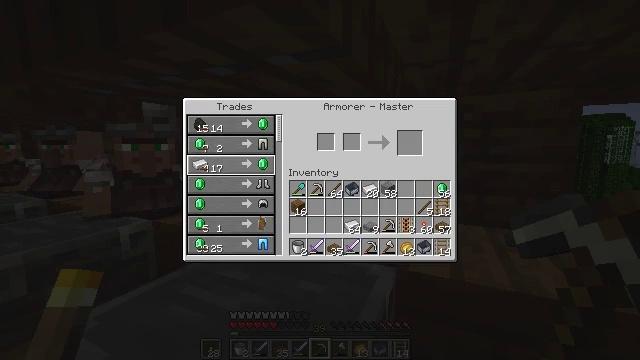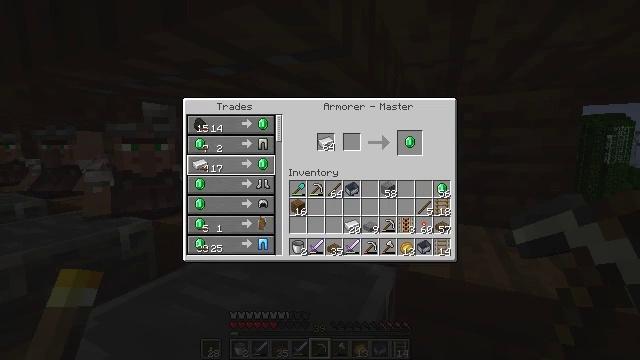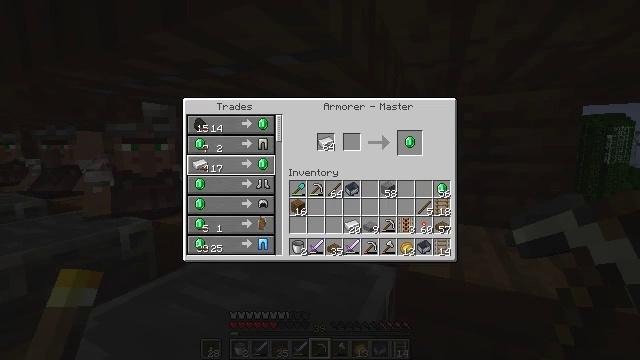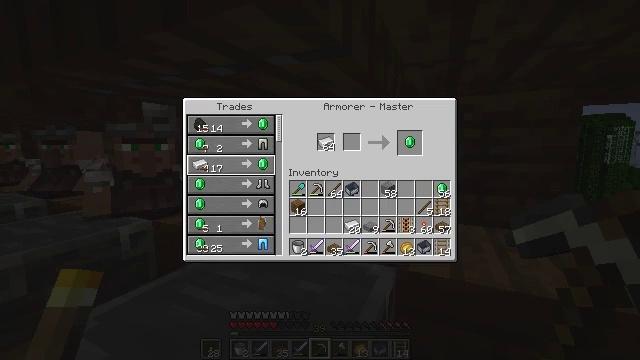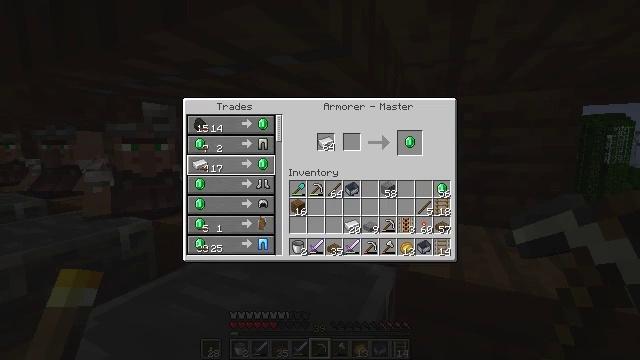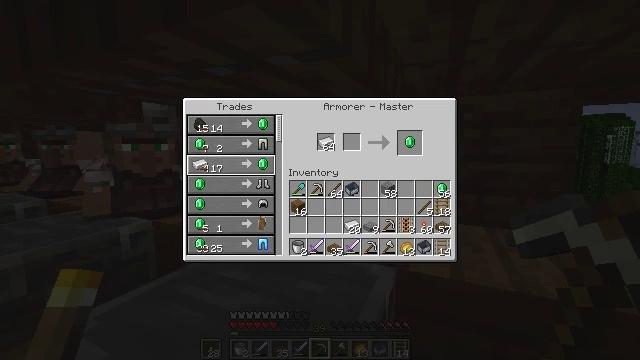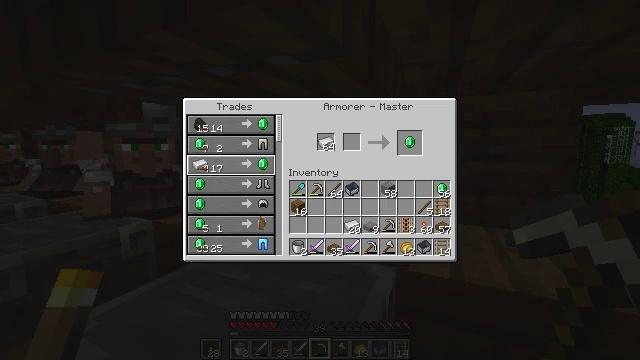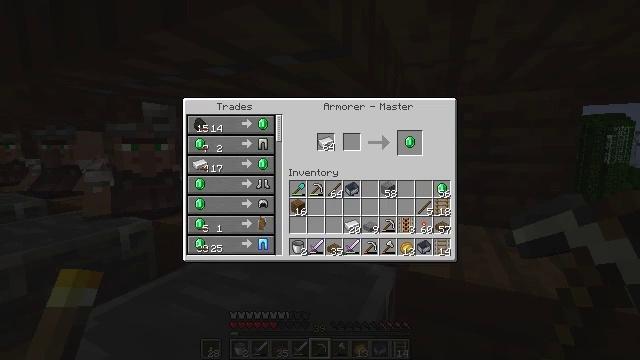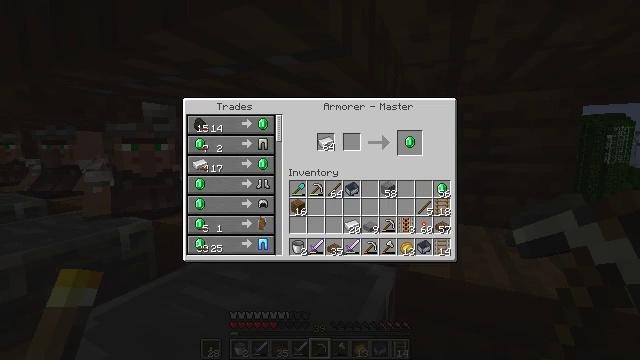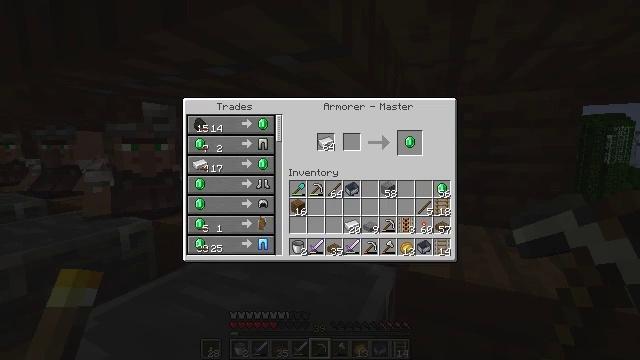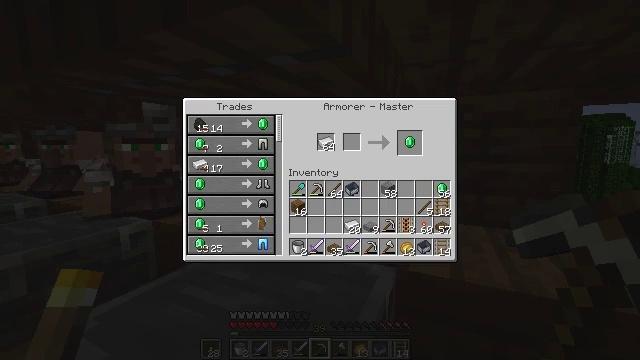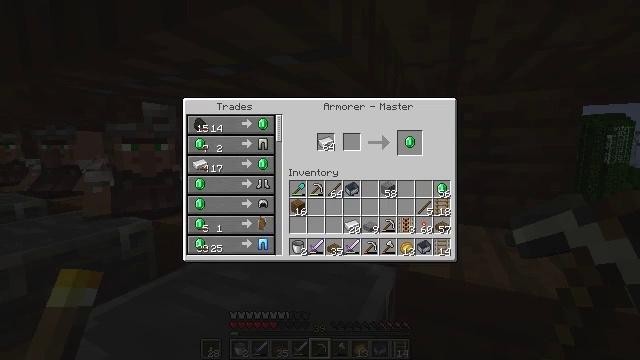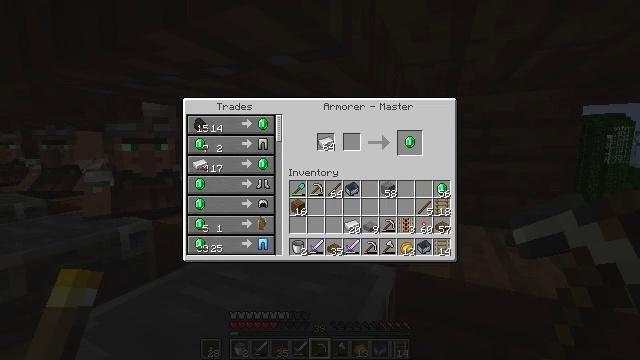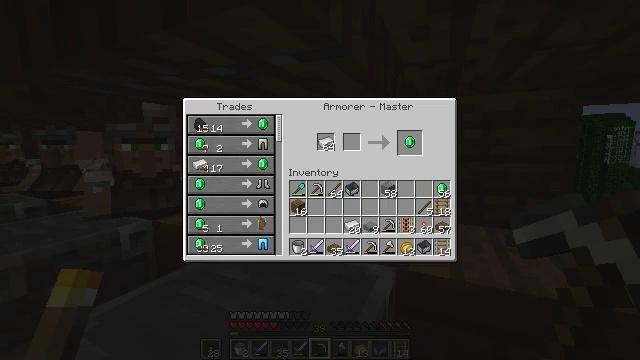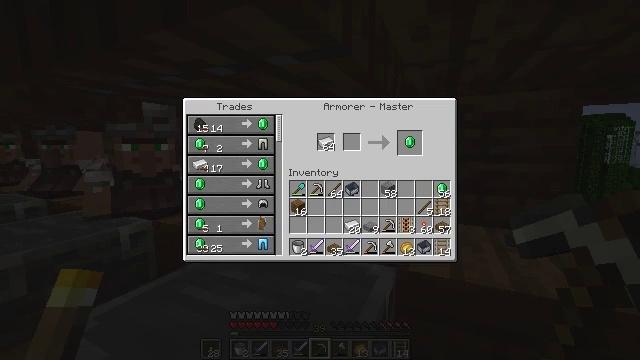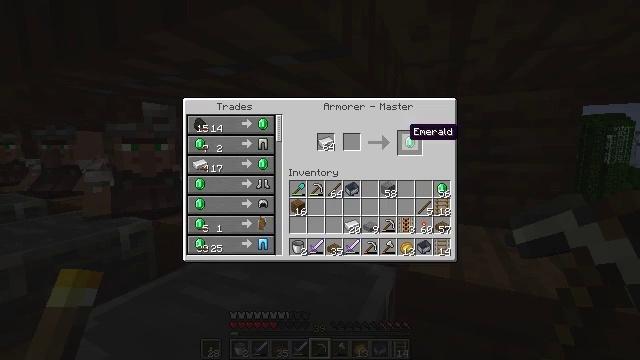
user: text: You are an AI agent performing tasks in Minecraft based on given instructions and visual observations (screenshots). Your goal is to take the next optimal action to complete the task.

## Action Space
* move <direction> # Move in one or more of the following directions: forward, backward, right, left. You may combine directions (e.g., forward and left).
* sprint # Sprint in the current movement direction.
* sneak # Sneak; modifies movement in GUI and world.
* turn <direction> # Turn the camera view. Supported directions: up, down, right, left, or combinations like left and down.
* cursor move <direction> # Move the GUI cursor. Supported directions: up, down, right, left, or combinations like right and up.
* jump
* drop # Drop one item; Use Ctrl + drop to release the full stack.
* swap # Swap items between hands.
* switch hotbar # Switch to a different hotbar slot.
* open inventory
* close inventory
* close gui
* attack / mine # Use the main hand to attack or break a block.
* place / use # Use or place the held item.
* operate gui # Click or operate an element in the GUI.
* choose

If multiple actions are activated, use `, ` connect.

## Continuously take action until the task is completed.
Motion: motion action
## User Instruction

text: Combine materials on the crafting table to make an emerald.
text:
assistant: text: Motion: operate gui
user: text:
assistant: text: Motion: operate gui
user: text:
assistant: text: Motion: operate gui
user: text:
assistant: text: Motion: no_op
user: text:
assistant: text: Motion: no_op
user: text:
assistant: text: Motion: no_op
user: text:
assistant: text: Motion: cursor move right
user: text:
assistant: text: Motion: cursor move right
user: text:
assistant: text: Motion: cursor move right and up
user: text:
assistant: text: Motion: cursor move right
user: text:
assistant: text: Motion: sneak
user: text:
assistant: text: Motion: sneak
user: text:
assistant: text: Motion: sneak
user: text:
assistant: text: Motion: sneak
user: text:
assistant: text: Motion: sneak
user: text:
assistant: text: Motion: sneak
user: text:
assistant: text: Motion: sneak
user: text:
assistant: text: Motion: sneak, operate gui
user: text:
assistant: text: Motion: sneak, operate gui
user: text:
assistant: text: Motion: sneak, operate gui
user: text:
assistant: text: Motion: sneak
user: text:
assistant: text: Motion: sneak
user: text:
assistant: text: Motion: sneak, cursor move left and down
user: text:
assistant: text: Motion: sneak, cursor move left and down
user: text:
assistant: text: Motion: sneak, cursor move left
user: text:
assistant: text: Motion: sneak, cursor move left
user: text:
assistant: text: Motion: sneak, cursor move left
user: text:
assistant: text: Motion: sneak, cursor move left
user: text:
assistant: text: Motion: sneak
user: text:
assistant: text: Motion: sneak